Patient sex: F
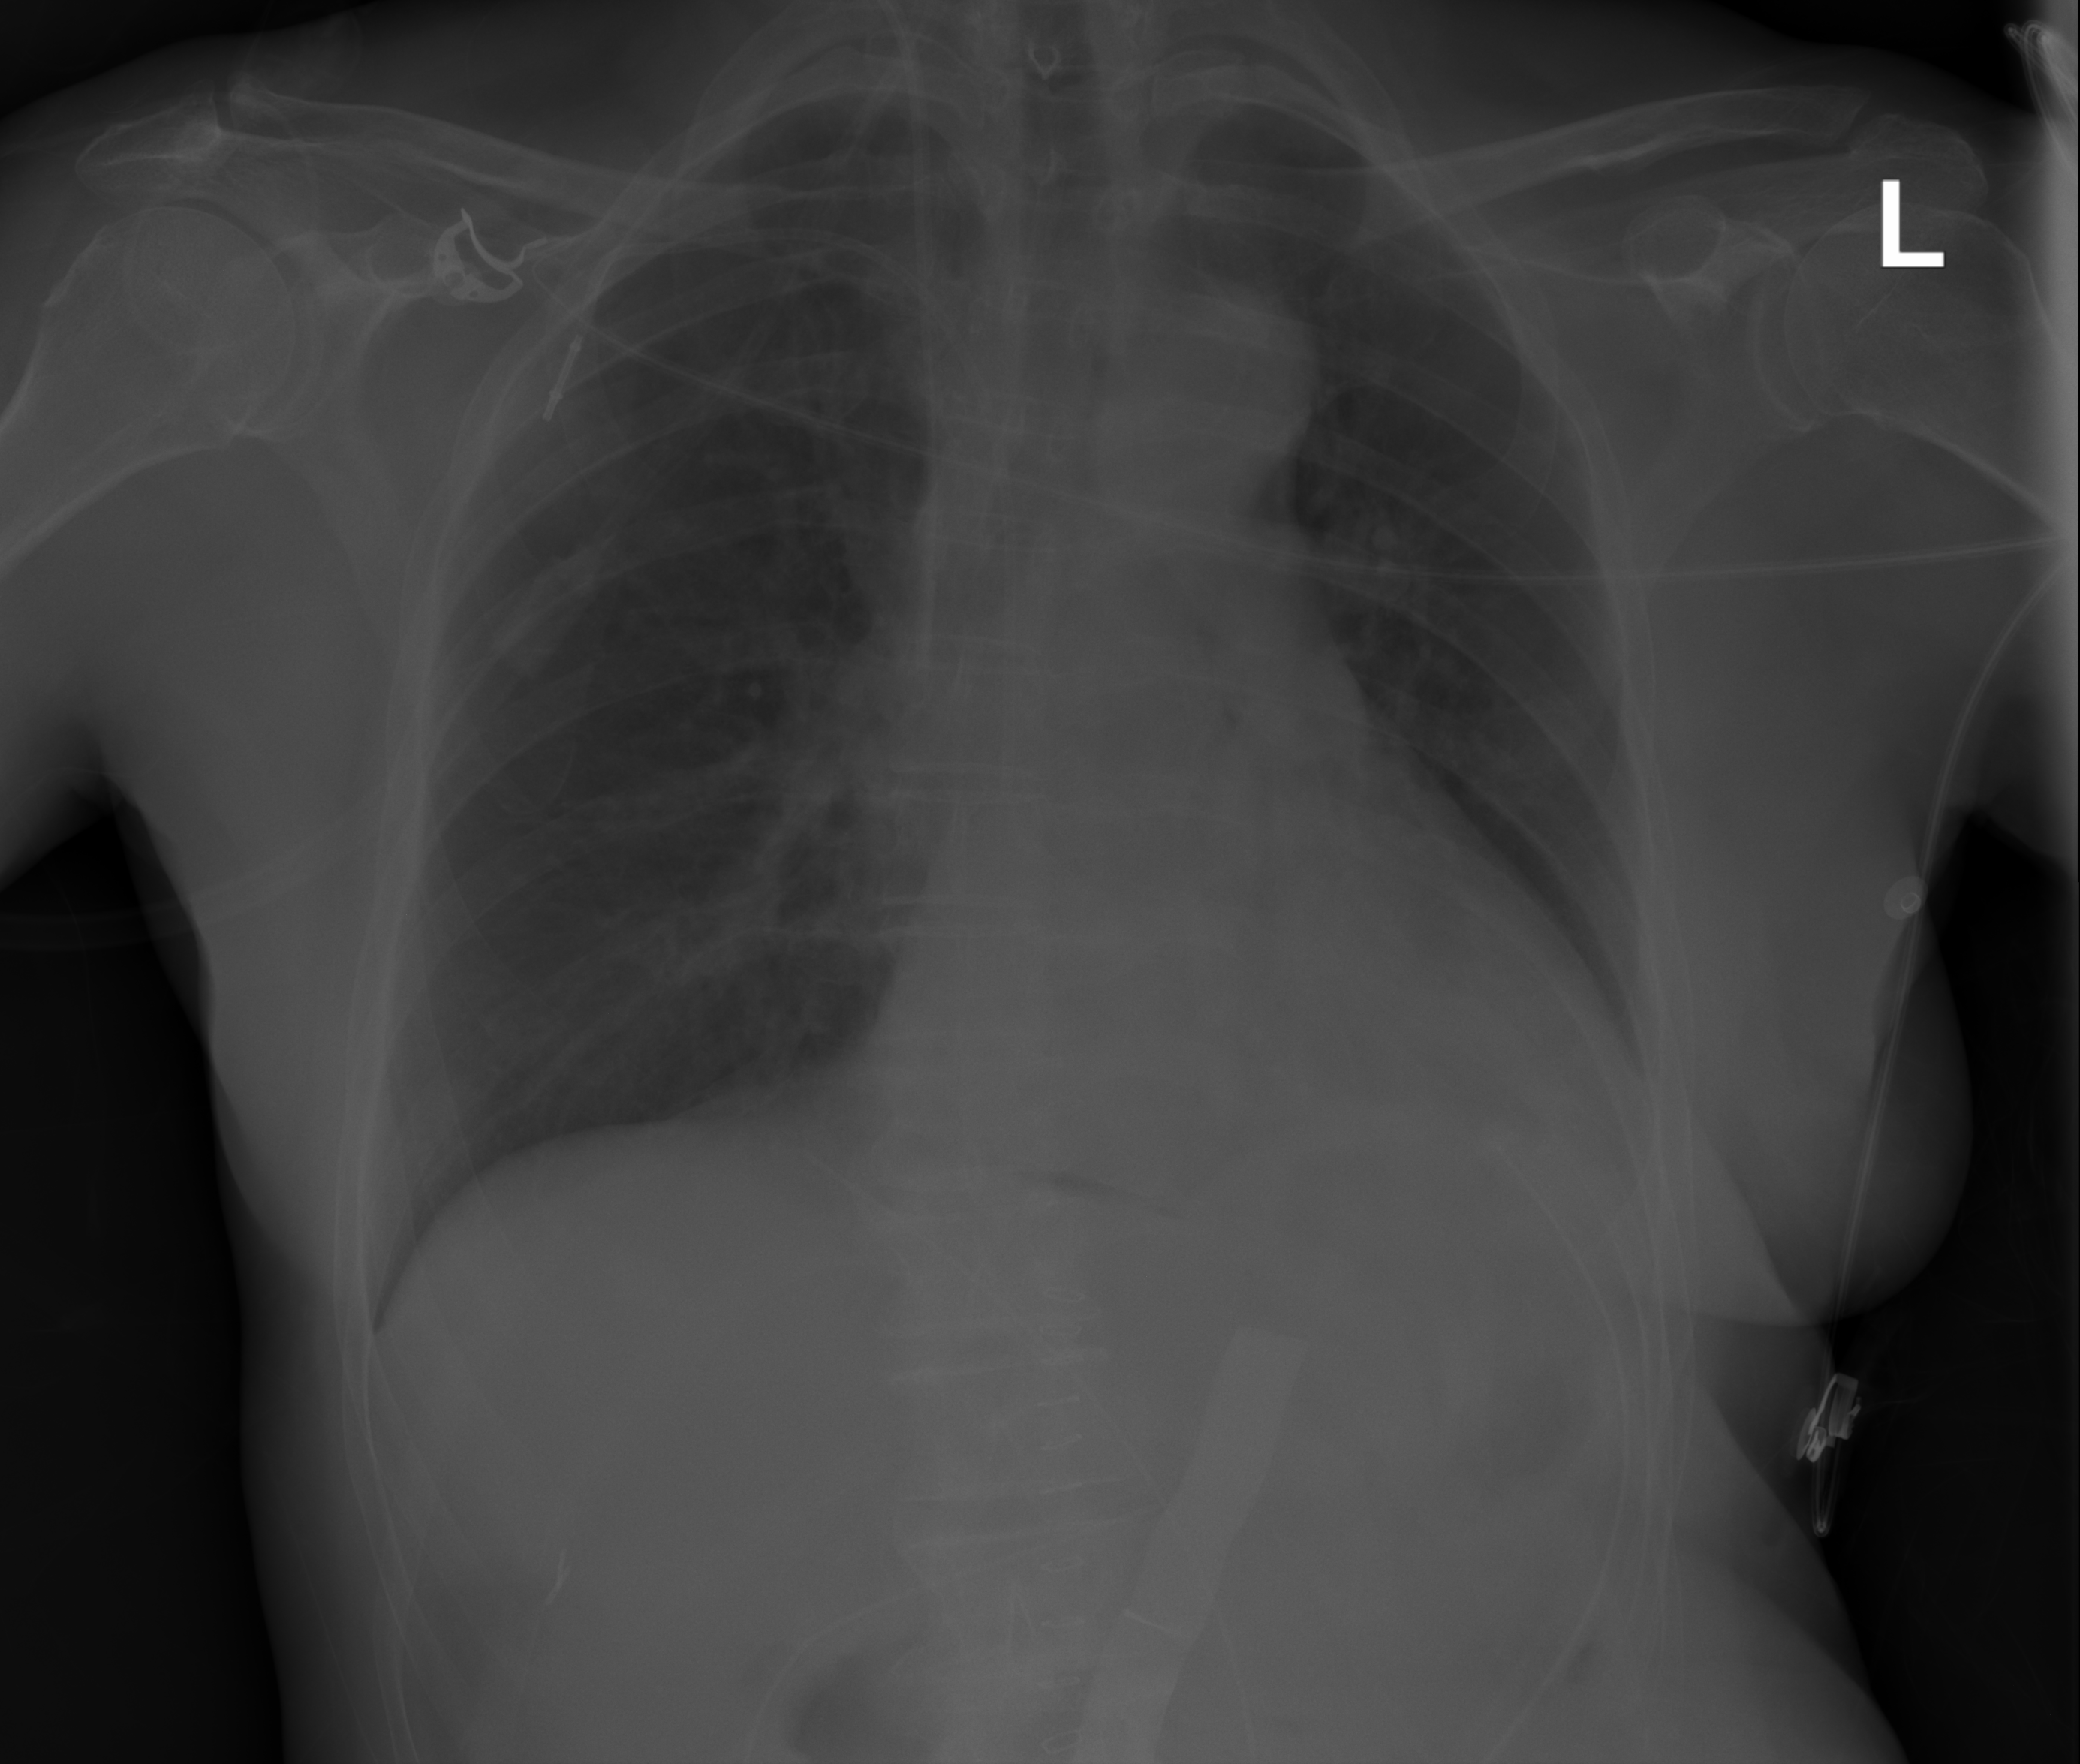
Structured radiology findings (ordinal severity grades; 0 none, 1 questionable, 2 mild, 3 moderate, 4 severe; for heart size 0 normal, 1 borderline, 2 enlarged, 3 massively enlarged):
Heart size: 1
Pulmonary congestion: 0
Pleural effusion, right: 0
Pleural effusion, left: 0
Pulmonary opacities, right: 0
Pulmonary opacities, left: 0
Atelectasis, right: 0
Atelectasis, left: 2